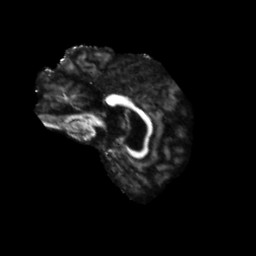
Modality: FA
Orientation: sagittal
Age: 64
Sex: female
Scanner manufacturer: siemens
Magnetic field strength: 3 T
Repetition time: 5.47 s
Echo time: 0.0854 s